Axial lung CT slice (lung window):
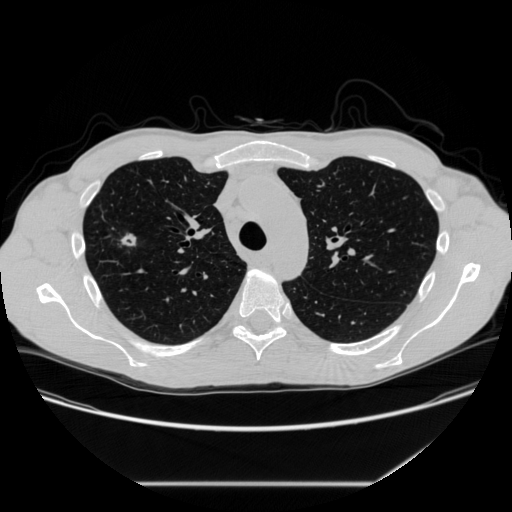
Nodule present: yes
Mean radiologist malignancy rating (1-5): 4.5